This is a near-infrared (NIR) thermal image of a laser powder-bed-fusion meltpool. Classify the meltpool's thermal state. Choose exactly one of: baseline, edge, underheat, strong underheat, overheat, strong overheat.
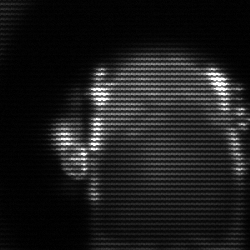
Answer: baseline